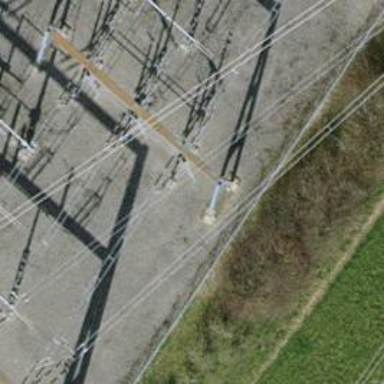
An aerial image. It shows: Insulator used in power systems.